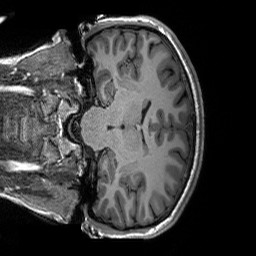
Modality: T1w
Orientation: coronal
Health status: ill
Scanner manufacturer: siemens
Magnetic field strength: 3 T
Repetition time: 2.3 s
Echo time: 0.00226 s